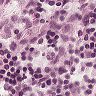
Metastatic tissue present: no